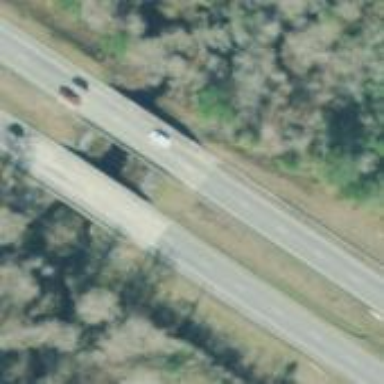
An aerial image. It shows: Trunk highway with bridge.